Interaction volume radius: 10 \u00c5
Interaction volume height: 15 \u00c5
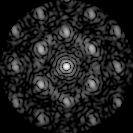
Disorder parameter: 0.4425